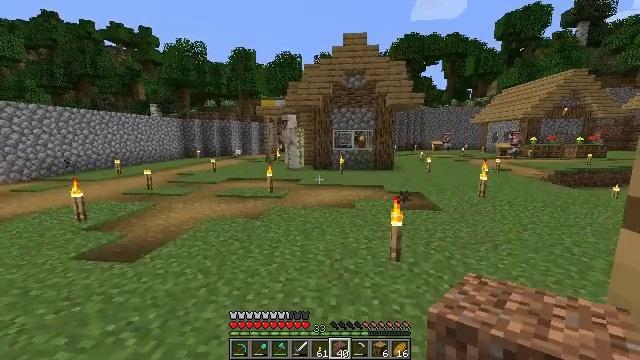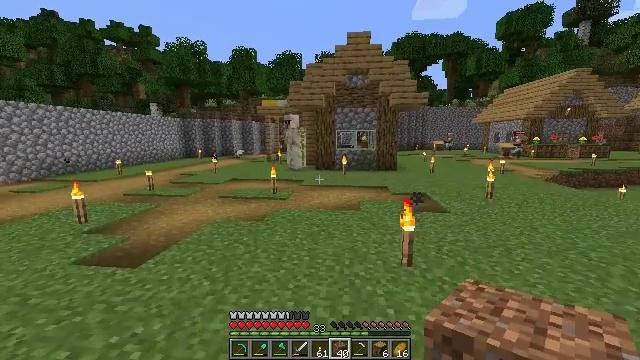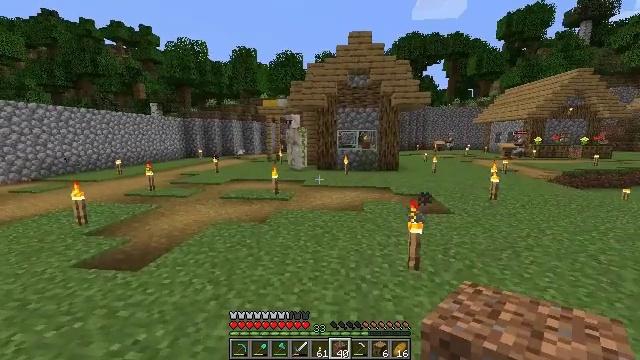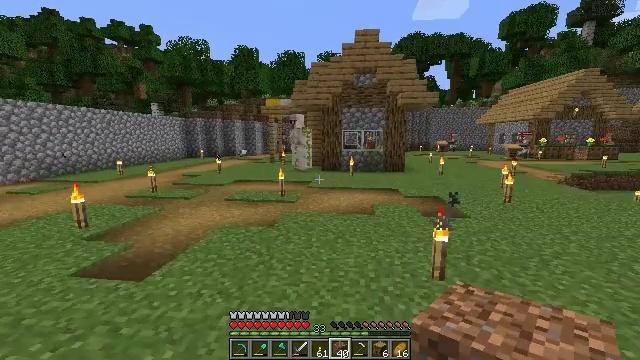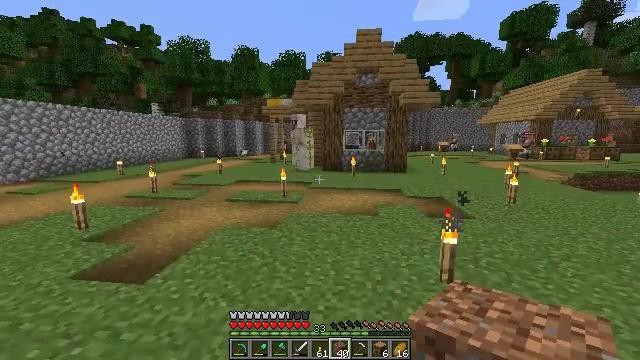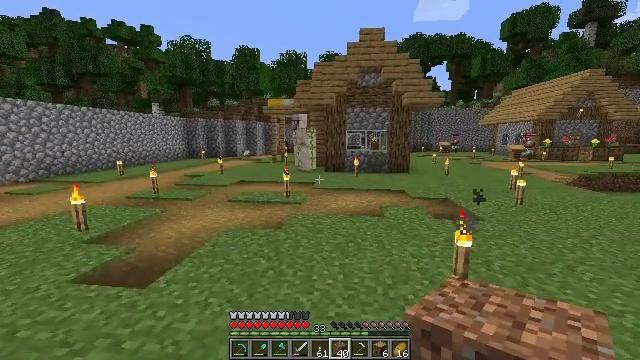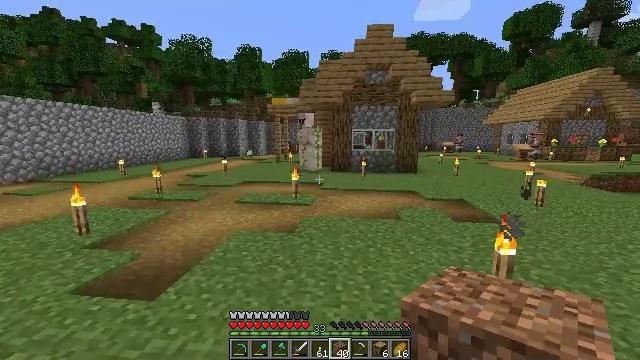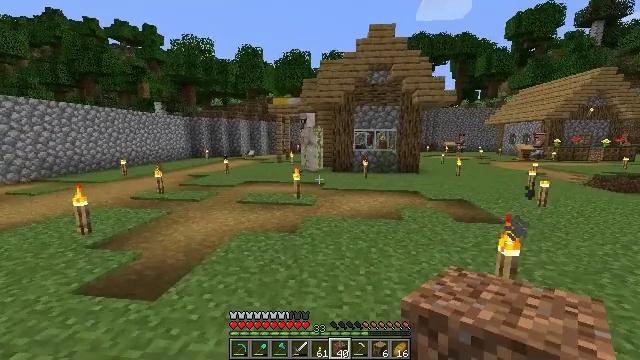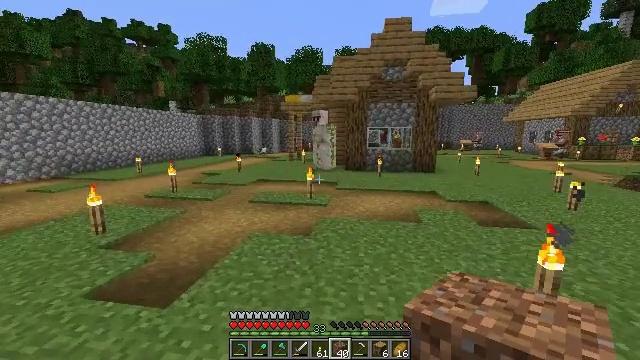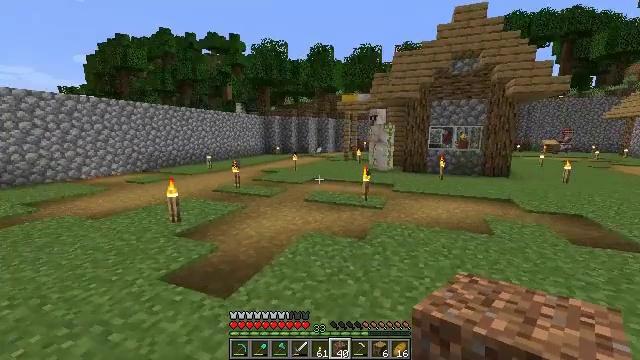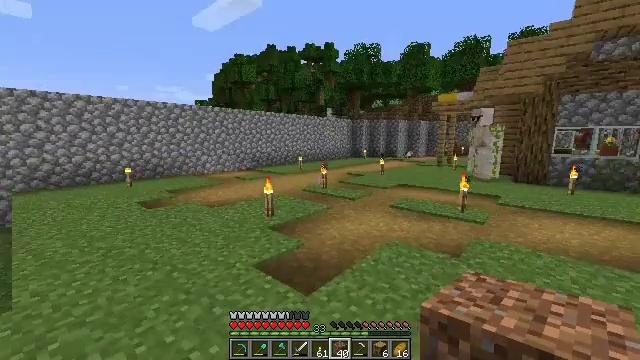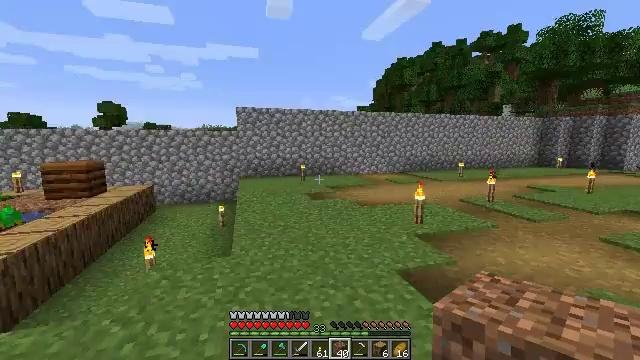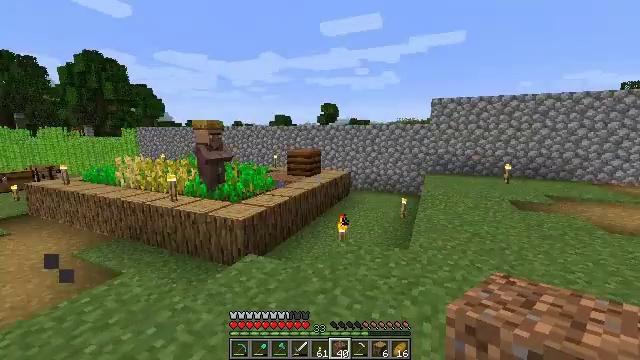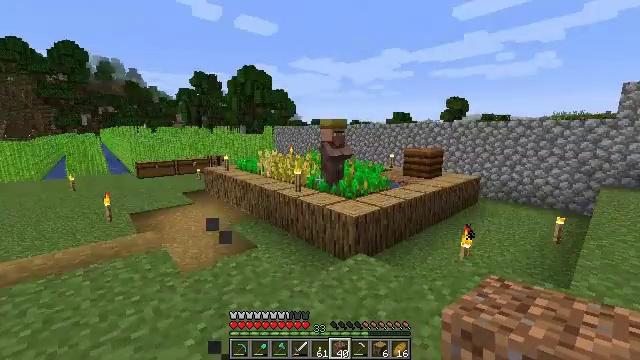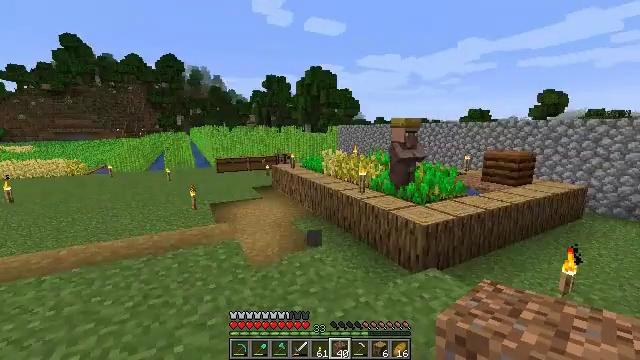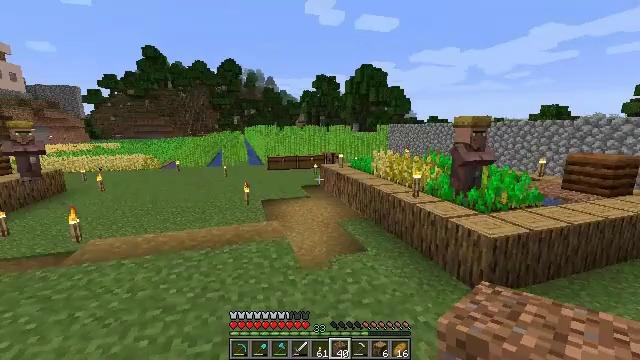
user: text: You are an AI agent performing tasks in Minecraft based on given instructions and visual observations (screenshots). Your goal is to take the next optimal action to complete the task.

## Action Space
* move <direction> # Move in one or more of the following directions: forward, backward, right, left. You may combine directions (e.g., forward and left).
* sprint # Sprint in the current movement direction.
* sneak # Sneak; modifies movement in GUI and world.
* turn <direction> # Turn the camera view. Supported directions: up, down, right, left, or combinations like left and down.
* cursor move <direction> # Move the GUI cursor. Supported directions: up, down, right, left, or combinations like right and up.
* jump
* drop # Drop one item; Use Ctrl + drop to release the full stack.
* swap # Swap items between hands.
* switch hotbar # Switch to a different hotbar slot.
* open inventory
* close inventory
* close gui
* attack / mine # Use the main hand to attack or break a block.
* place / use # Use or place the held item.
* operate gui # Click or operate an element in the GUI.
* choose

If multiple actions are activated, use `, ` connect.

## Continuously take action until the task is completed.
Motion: motion action
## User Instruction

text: Mine the sugar cane near rivers.
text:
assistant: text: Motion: move forward and move left
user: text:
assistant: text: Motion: move forward and move left
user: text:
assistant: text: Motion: move forward and move left
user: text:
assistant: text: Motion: move forward and move left
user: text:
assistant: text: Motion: move forward and move left
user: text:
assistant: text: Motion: move forward and move left
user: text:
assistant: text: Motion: move forward
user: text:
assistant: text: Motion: turn left
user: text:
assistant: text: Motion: turn left
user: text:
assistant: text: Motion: turn left
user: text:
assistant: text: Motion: turn left
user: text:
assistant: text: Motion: move forward and move left, turn left and down
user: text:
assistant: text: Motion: move forward and move left, turn left
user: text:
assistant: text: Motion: move forward and move left, turn left
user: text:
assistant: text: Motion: move forward and move left, turn left
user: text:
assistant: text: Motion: move forward and move left, turn left and up
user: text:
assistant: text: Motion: move forward and move left, turn left and up
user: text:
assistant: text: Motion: move forward and move left
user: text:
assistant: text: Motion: move forward and move left
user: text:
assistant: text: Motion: move forward and move left
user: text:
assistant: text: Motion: move forward and move left
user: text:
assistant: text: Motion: move forward and move left
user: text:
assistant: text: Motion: move forward and move left
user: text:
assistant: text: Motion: move forward and move left
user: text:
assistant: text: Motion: move forward and move left
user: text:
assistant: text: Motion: move forward
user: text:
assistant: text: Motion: move forward
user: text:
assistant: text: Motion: move forward
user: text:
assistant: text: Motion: move forward
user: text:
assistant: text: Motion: move forward